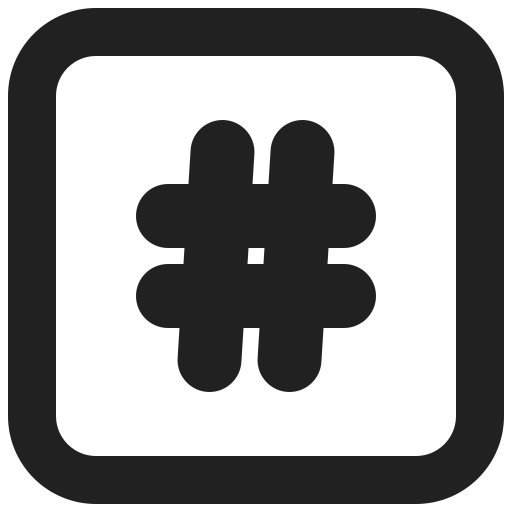
keycap hashtag high contrast